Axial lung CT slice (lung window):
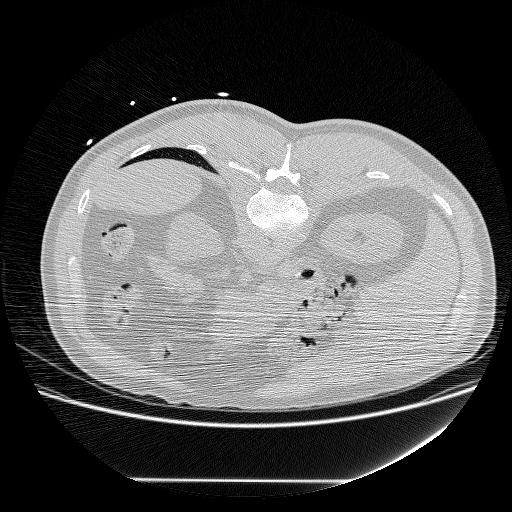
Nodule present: no